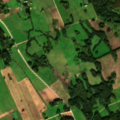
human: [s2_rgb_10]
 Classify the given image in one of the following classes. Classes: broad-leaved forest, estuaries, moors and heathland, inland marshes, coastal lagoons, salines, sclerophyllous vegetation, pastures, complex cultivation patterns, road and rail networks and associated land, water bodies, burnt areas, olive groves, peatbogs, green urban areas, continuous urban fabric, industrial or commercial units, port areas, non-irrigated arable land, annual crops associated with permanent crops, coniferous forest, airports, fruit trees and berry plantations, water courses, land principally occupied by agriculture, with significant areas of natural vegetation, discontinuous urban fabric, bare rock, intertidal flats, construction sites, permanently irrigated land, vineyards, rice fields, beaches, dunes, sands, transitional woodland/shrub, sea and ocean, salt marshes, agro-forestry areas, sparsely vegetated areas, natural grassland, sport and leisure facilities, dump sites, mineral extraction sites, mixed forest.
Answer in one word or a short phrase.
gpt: discontinuous urban fabric, non-irrigated arable land, pastures, complex cultivation patterns, land principally occupied by agriculture, with significant areas of natural vegetation, broad-leaved forest